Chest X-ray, PA view. Patient: 61 years old, sex F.
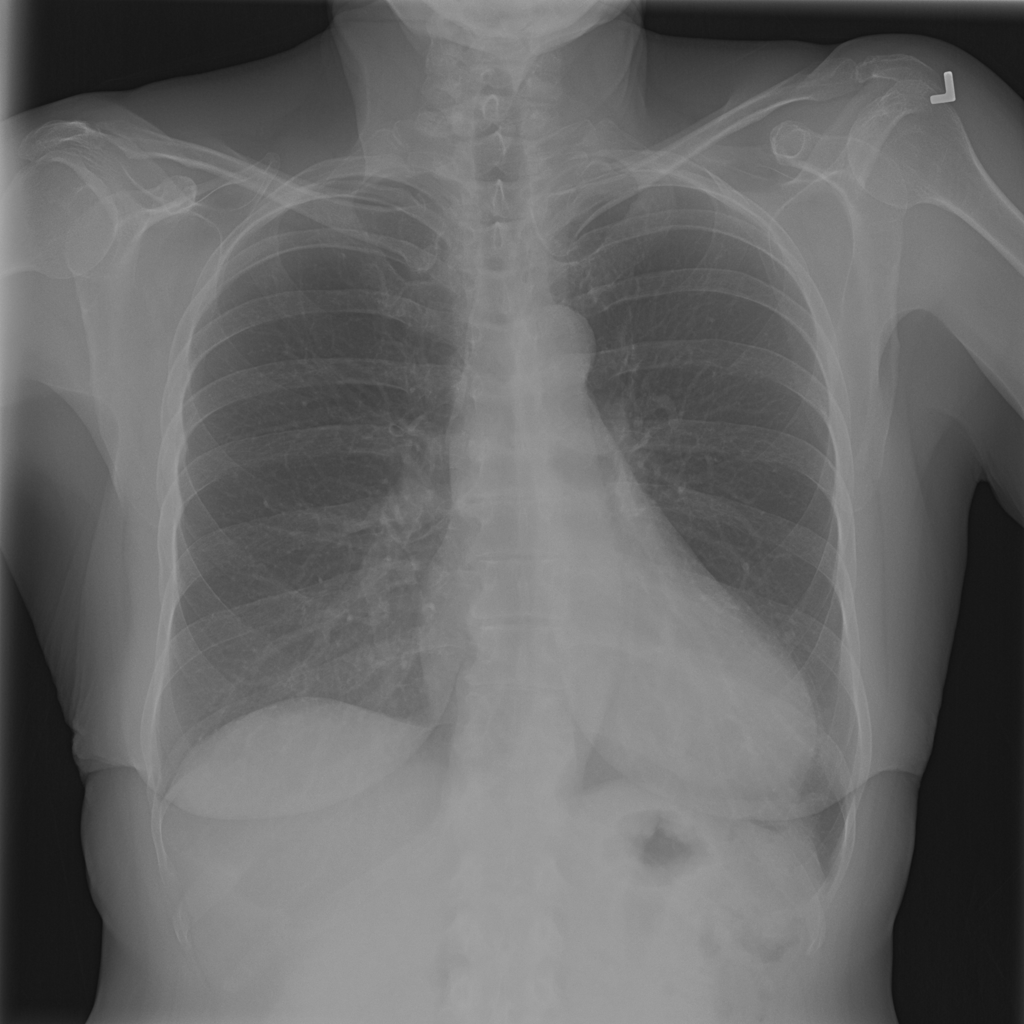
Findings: No Finding